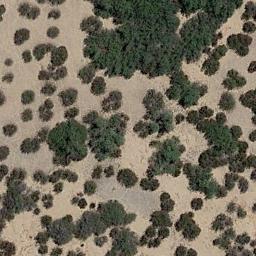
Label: chaparral